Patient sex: F
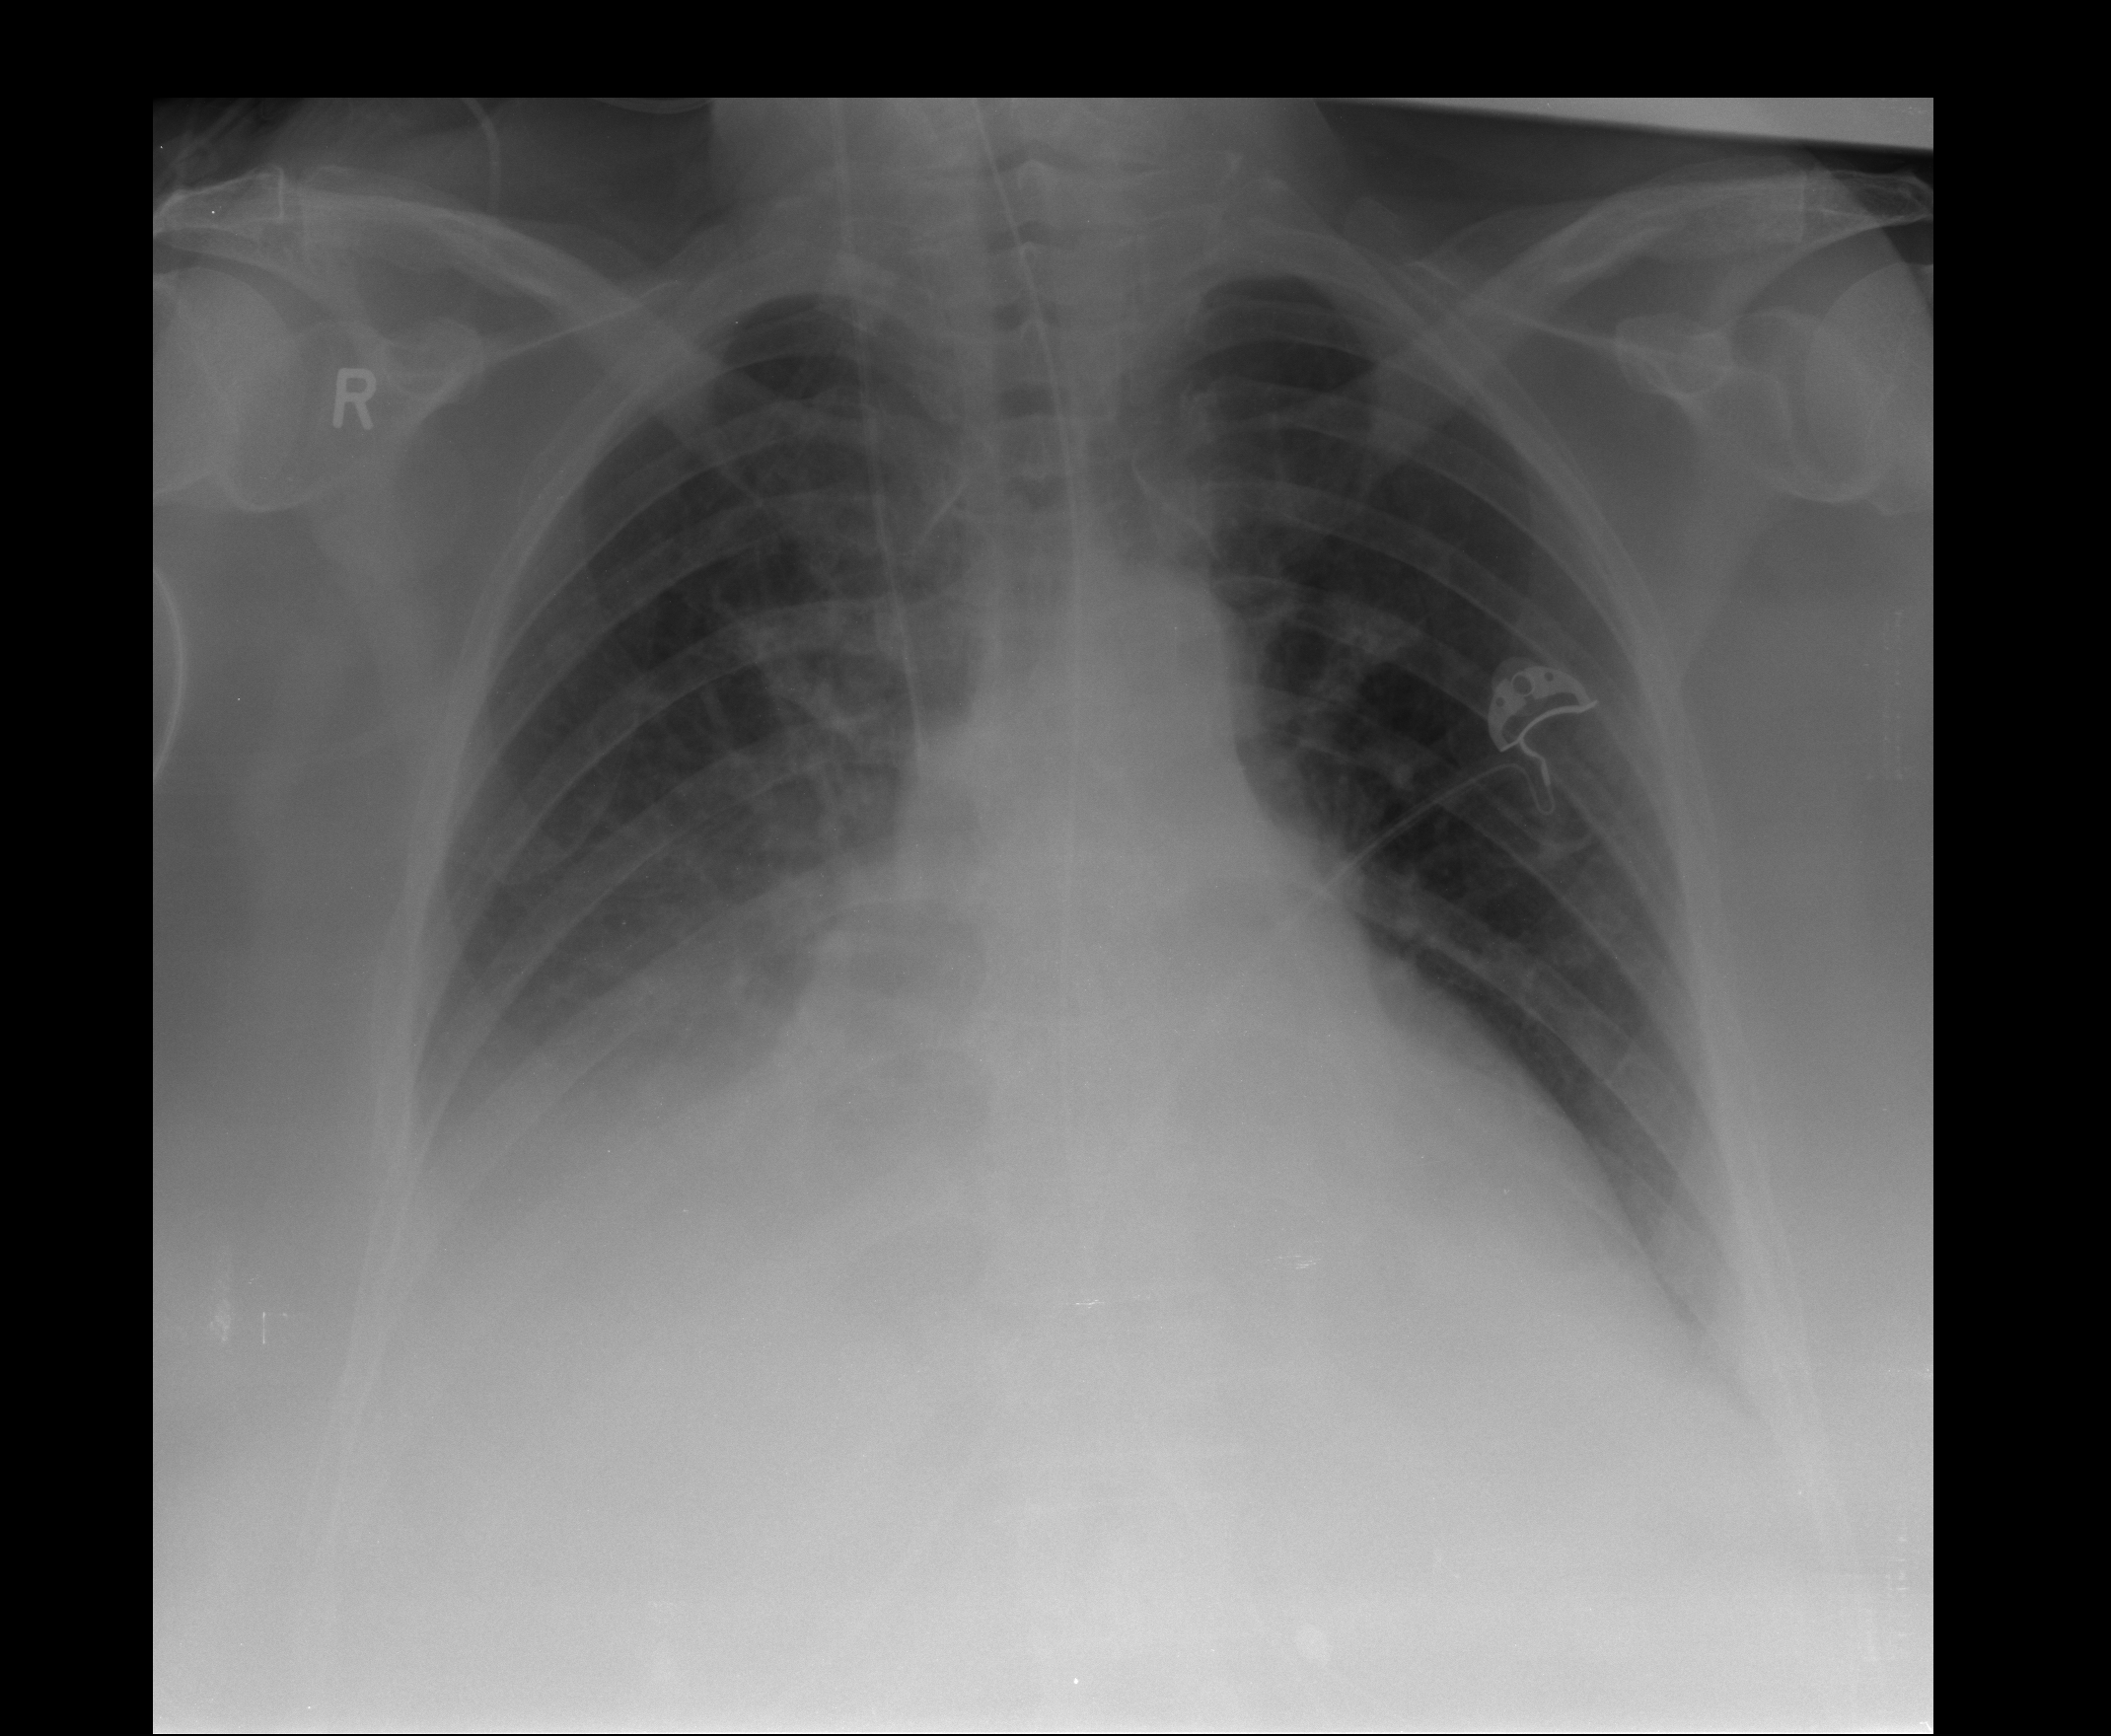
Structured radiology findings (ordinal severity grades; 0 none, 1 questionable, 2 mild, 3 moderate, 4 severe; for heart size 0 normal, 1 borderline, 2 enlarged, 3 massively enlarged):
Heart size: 1
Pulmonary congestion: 2
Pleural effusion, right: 3
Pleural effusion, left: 1
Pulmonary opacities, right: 0
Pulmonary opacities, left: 2
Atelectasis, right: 2
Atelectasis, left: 2